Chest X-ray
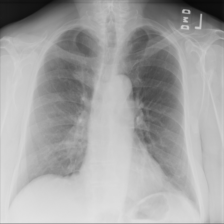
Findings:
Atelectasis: negative
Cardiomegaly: negative
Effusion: negative
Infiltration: negative
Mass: negative
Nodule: negative
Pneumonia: negative
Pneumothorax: negative
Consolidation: negative
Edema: negative
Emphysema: negative
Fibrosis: negative
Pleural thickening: negative
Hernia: negative